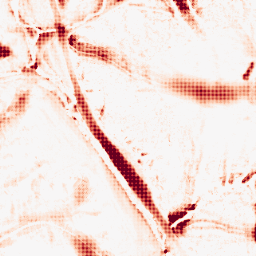
Category: morphological
Decomposition family: morphological
Decomposition parameters: operation: opening
size: 20
Upsampling method: sinc_hamming
Upsampling parameters: scale: 8
kernel_size: 8
Upsampling scale: 8